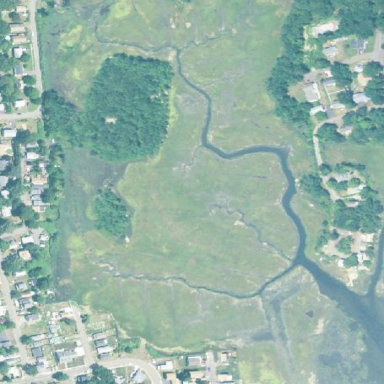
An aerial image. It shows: Saltmarsh wetland located within nature reserve.